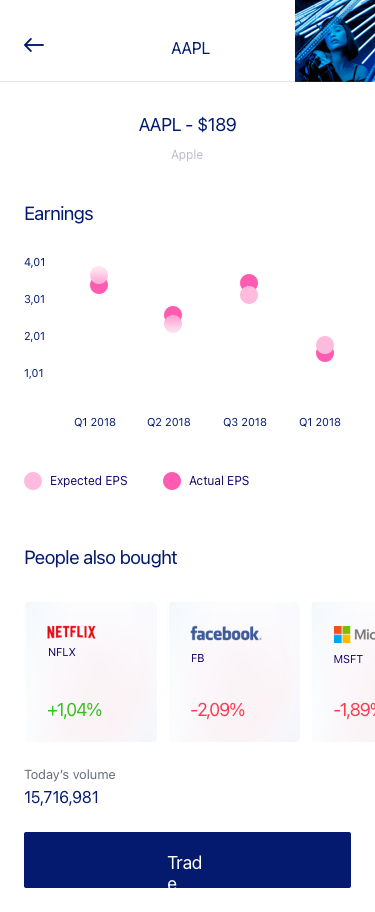
Text in this UI design:
AAPL
AAPL - $189
Expected EPS
Actual EPS
4,01
3,01
2,01
1,01
Q1 2018
Q2 2018
Q3 2018
Q1 2018
Apple
Today’s volume
15,716,981
Trade
Earnings
People also bought
MSFT
-1,89%
NFLX
+1,04%
FB
-2,09%